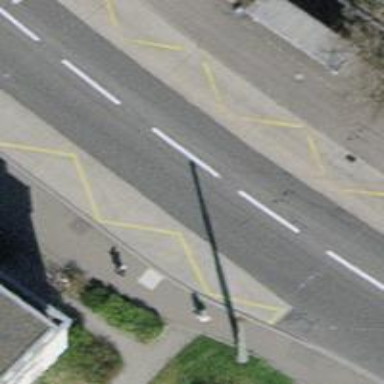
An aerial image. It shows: Secondary road with asphalt surface and trolley wire.